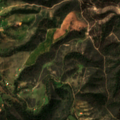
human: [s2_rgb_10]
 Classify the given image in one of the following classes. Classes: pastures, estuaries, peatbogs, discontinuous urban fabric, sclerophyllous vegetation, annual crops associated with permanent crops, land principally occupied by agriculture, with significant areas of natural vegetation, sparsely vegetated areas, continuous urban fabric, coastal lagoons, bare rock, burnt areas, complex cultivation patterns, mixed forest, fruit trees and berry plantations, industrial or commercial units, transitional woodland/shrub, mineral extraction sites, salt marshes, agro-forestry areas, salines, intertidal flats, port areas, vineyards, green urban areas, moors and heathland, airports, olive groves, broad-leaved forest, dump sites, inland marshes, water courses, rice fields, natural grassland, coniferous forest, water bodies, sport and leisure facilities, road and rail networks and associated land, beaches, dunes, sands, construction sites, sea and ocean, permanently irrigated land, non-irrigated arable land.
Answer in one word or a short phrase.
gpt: complex cultivation patterns, land principally occupied by agriculture, with significant areas of natural vegetation, broad-leaved forest